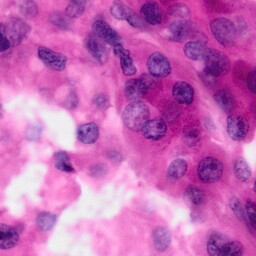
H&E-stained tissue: Pancreatic